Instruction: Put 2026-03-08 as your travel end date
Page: home
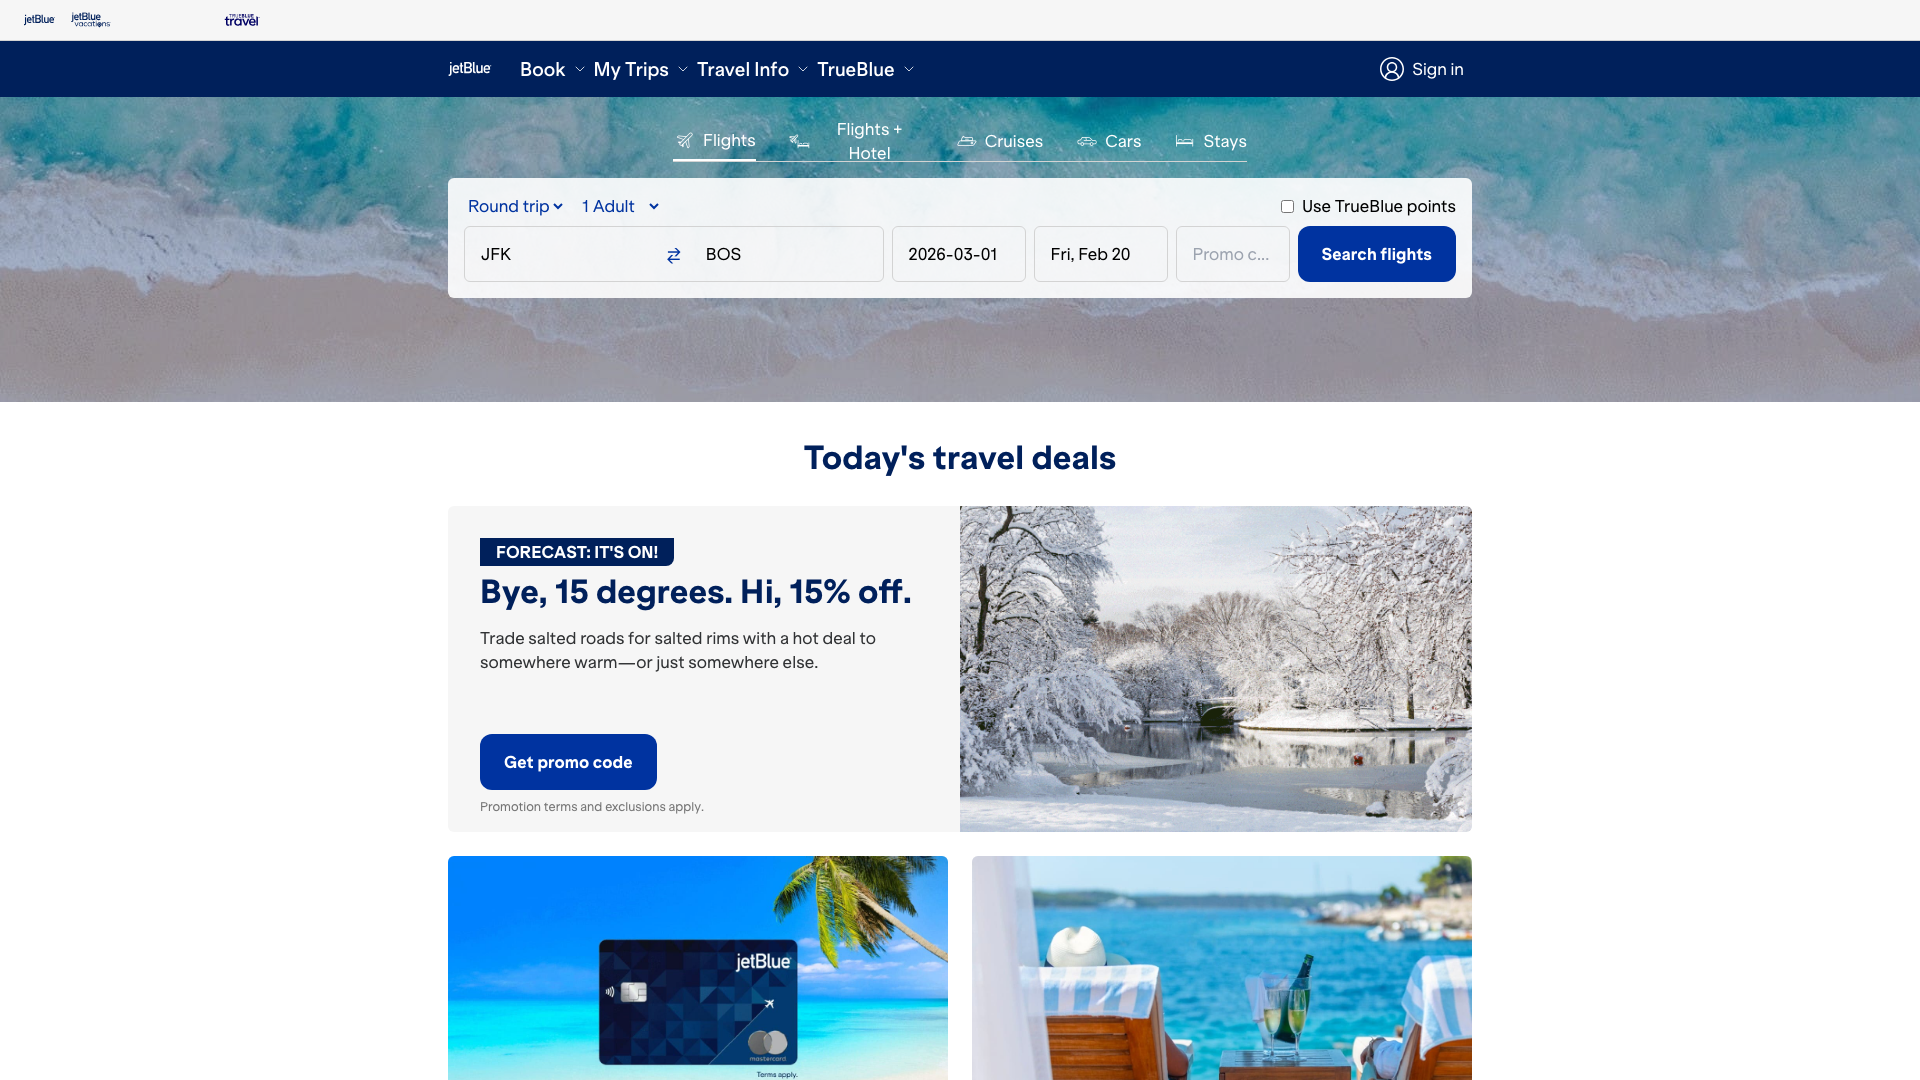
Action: type